Interaction volume radius: 10 \u00c5
Interaction volume height: 25 \u00c5
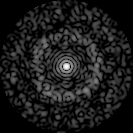
Disorder parameter: 0.8391